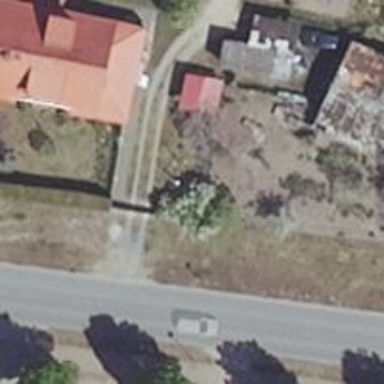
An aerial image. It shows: Driveway leading to service road.